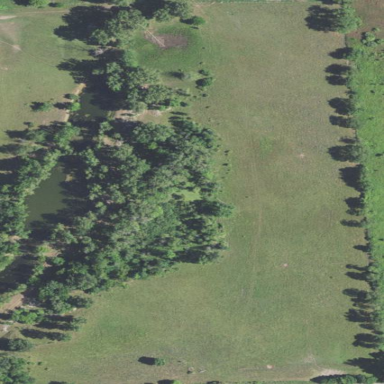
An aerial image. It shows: Beautiful meadow.